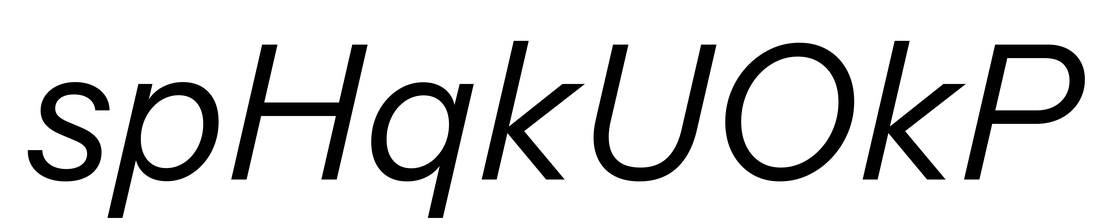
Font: InstrumentSans-Italic_Italic